Question: I am trying to create animation to swap/rotate the 'UIView's using 'UIPanGestureRecognizer'. I have three 'UIView's and want to add animation to bring left or right view to the front on drag. If users drag the front view to right then the left view should come to the front with an animation. Following is my code to generate the 'UIView's on landscape mode.
'''
import UIKit
class ViewController: UIViewController {
var viewRight: UIView!
var viewFront: UIView!
var viewLeft: UIView!
var button: UIButton!
override func viewDidLoad() { }
override func didReceiveMemoryWarning() {
super.didReceiveMemoryWarning()
// Dispose of any resources that can be recreated.
}
override func viewDidAppear(animated: Bool) {
viewFront = UIView(frame: CGRectMake(0, 0, 200, 200))
viewFront.center = view.center
viewFront.backgroundColor = UIColor.redColor()
view.addSubview(viewFront)
viewLeft = UIView(frame: CGRectMake(0, 0, 200, 150))
viewLeft.center = view.center
viewLeft.center.x = view.center.x - 100
viewLeft.backgroundColor = UIColor.greenColor()
view.addSubview(viewLeft)
viewRight = UIView(frame: CGRectMake(0, 0, 200, 150))
viewRight.center = view.center
viewRight.center.x = view.center.x + 100
viewRight.backgroundColor = UIColor.blueColor()
view.addSubview(viewRight)
view.bringSubviewToFront(viewFront)
}
}
'''

Any help will be greatly appreciated!
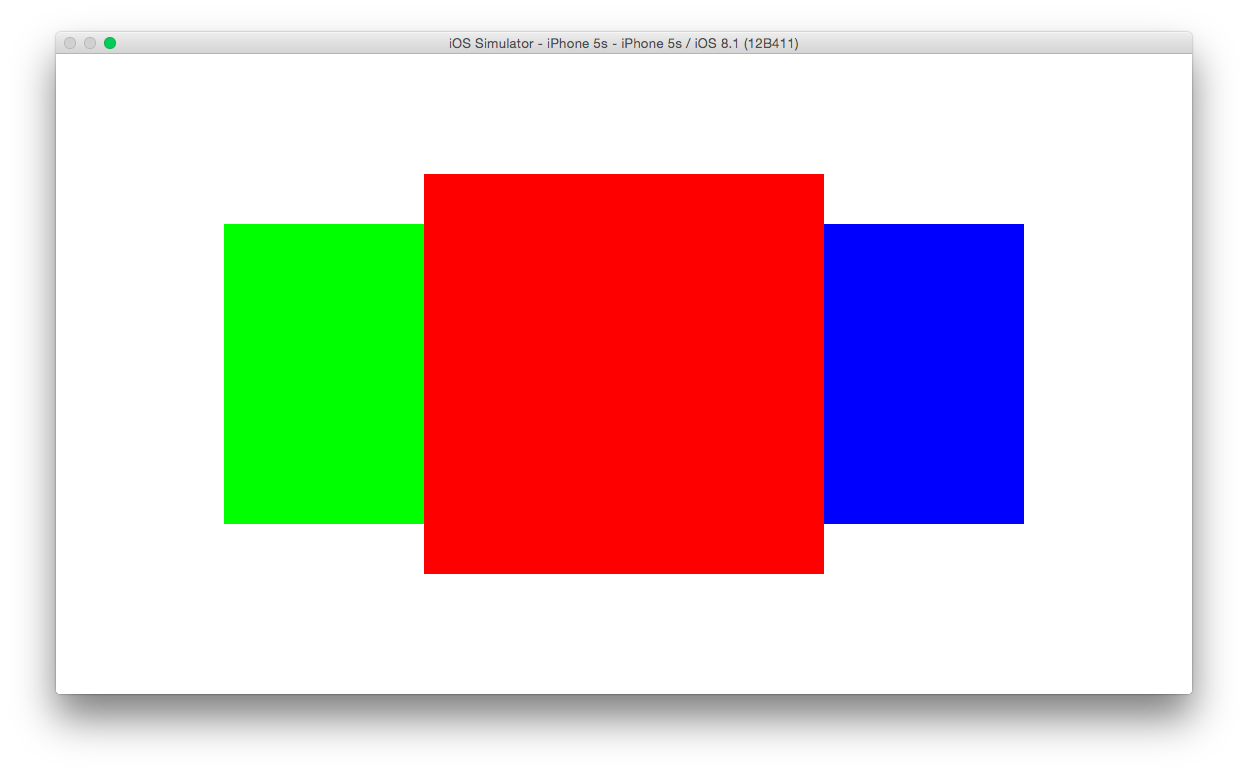
Answer: For that you can use <URL> library is very powerful, easy to integrate and you have a lot of animations.
You can also use <URL>, it's a very nice Library
Hope that helps